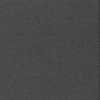
Atmospheric dust classification: dusty